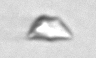
Label: detritus_transparent